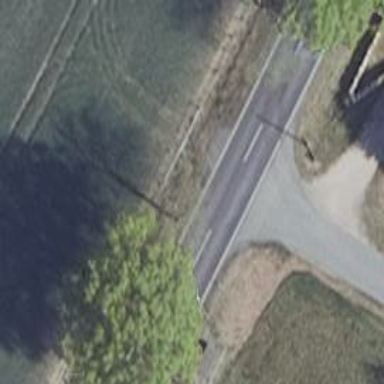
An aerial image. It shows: Secondary road with asphalt surface.